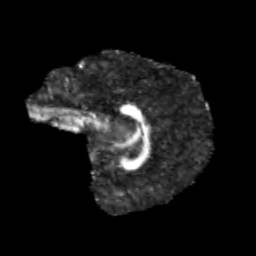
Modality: FA
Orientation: sagittal
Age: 13
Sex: female
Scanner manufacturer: siemens
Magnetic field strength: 3 T
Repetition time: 3.8 s
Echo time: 0.07 s